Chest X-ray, PA view. Patient: 71 years old, sex M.
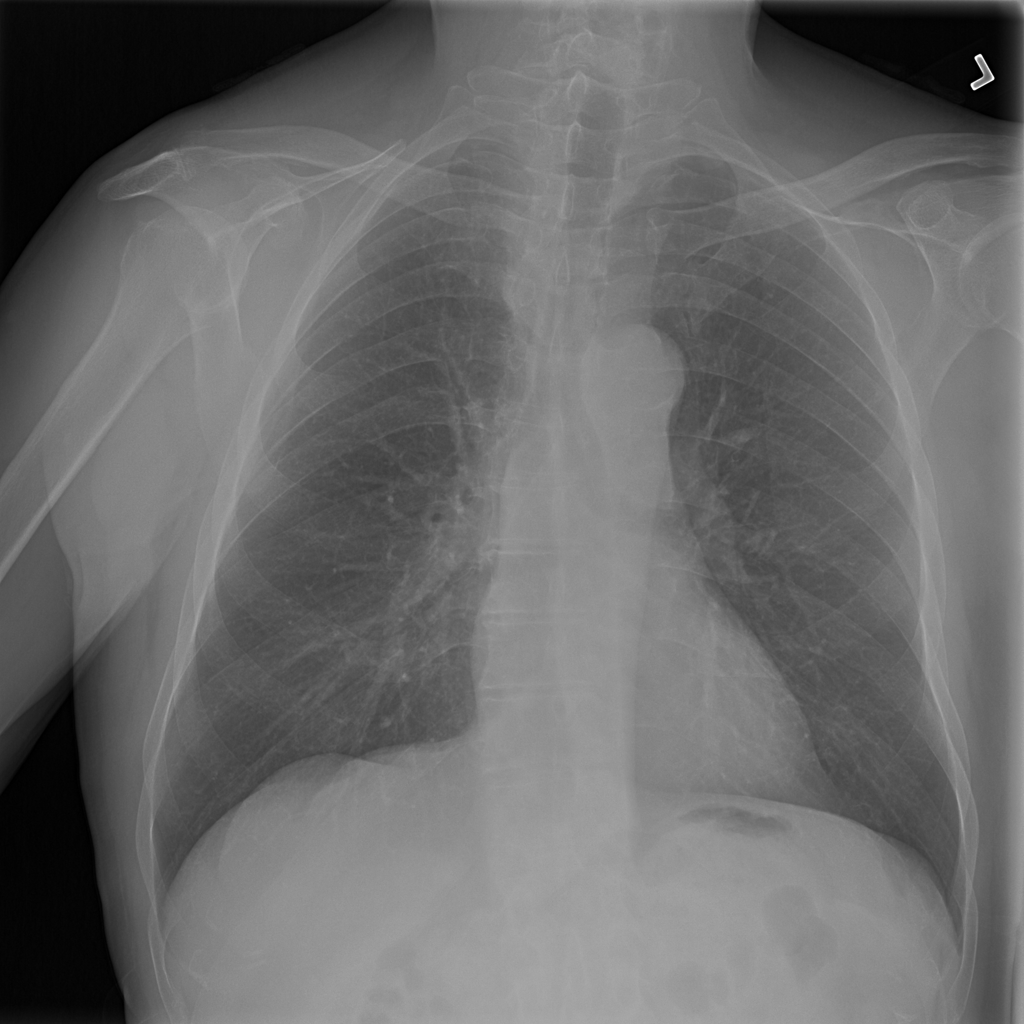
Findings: No Finding